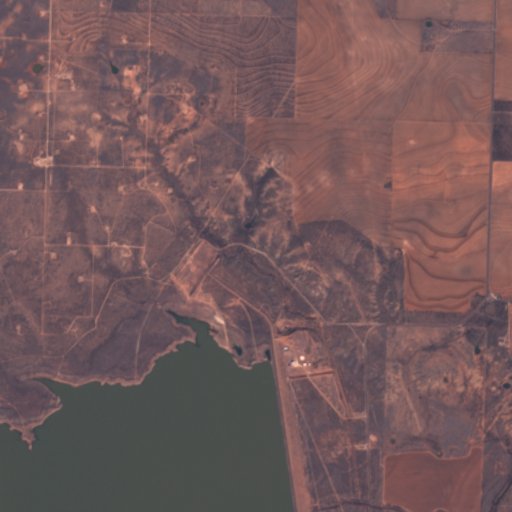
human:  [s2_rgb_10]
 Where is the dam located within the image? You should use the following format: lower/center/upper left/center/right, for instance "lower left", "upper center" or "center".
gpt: The dam is located in the lower center of the image.
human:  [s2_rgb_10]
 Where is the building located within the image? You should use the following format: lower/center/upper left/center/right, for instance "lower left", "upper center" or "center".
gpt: The building is located in the lower center of the image.
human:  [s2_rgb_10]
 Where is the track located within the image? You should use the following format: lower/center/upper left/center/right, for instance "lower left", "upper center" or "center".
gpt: There is no track in the image.